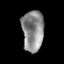
Tissue: prostate
Cell type: T cells
Senescence score: 0.3496
Nuclear area (px): 866
Mean DAPI intensity: 139.842